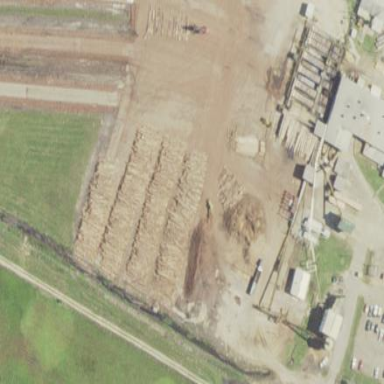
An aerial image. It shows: Industrial area with sawmill. The main product is lumber.